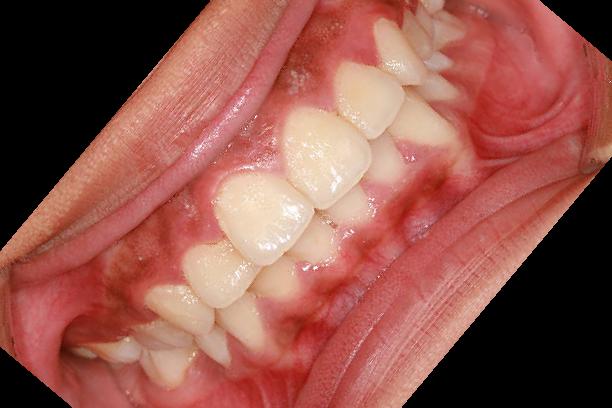
Condition: Gingivitis